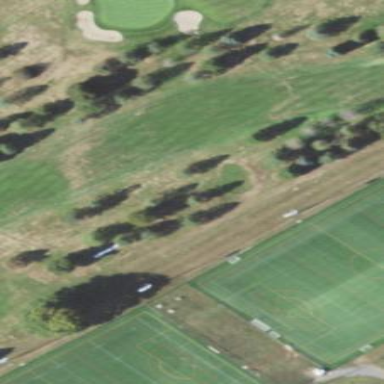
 with lush green grass covering the ground."